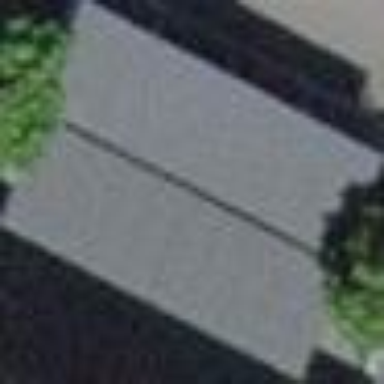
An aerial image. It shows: Bicycle parking area located on the roof of building.